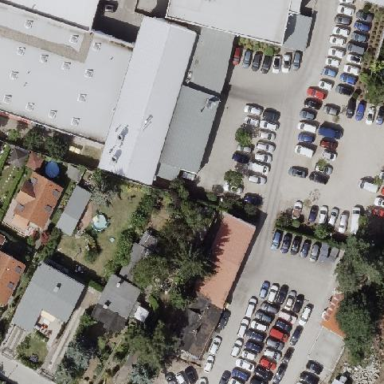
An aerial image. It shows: Retail area.